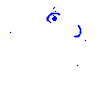
Particle: electron